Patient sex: M
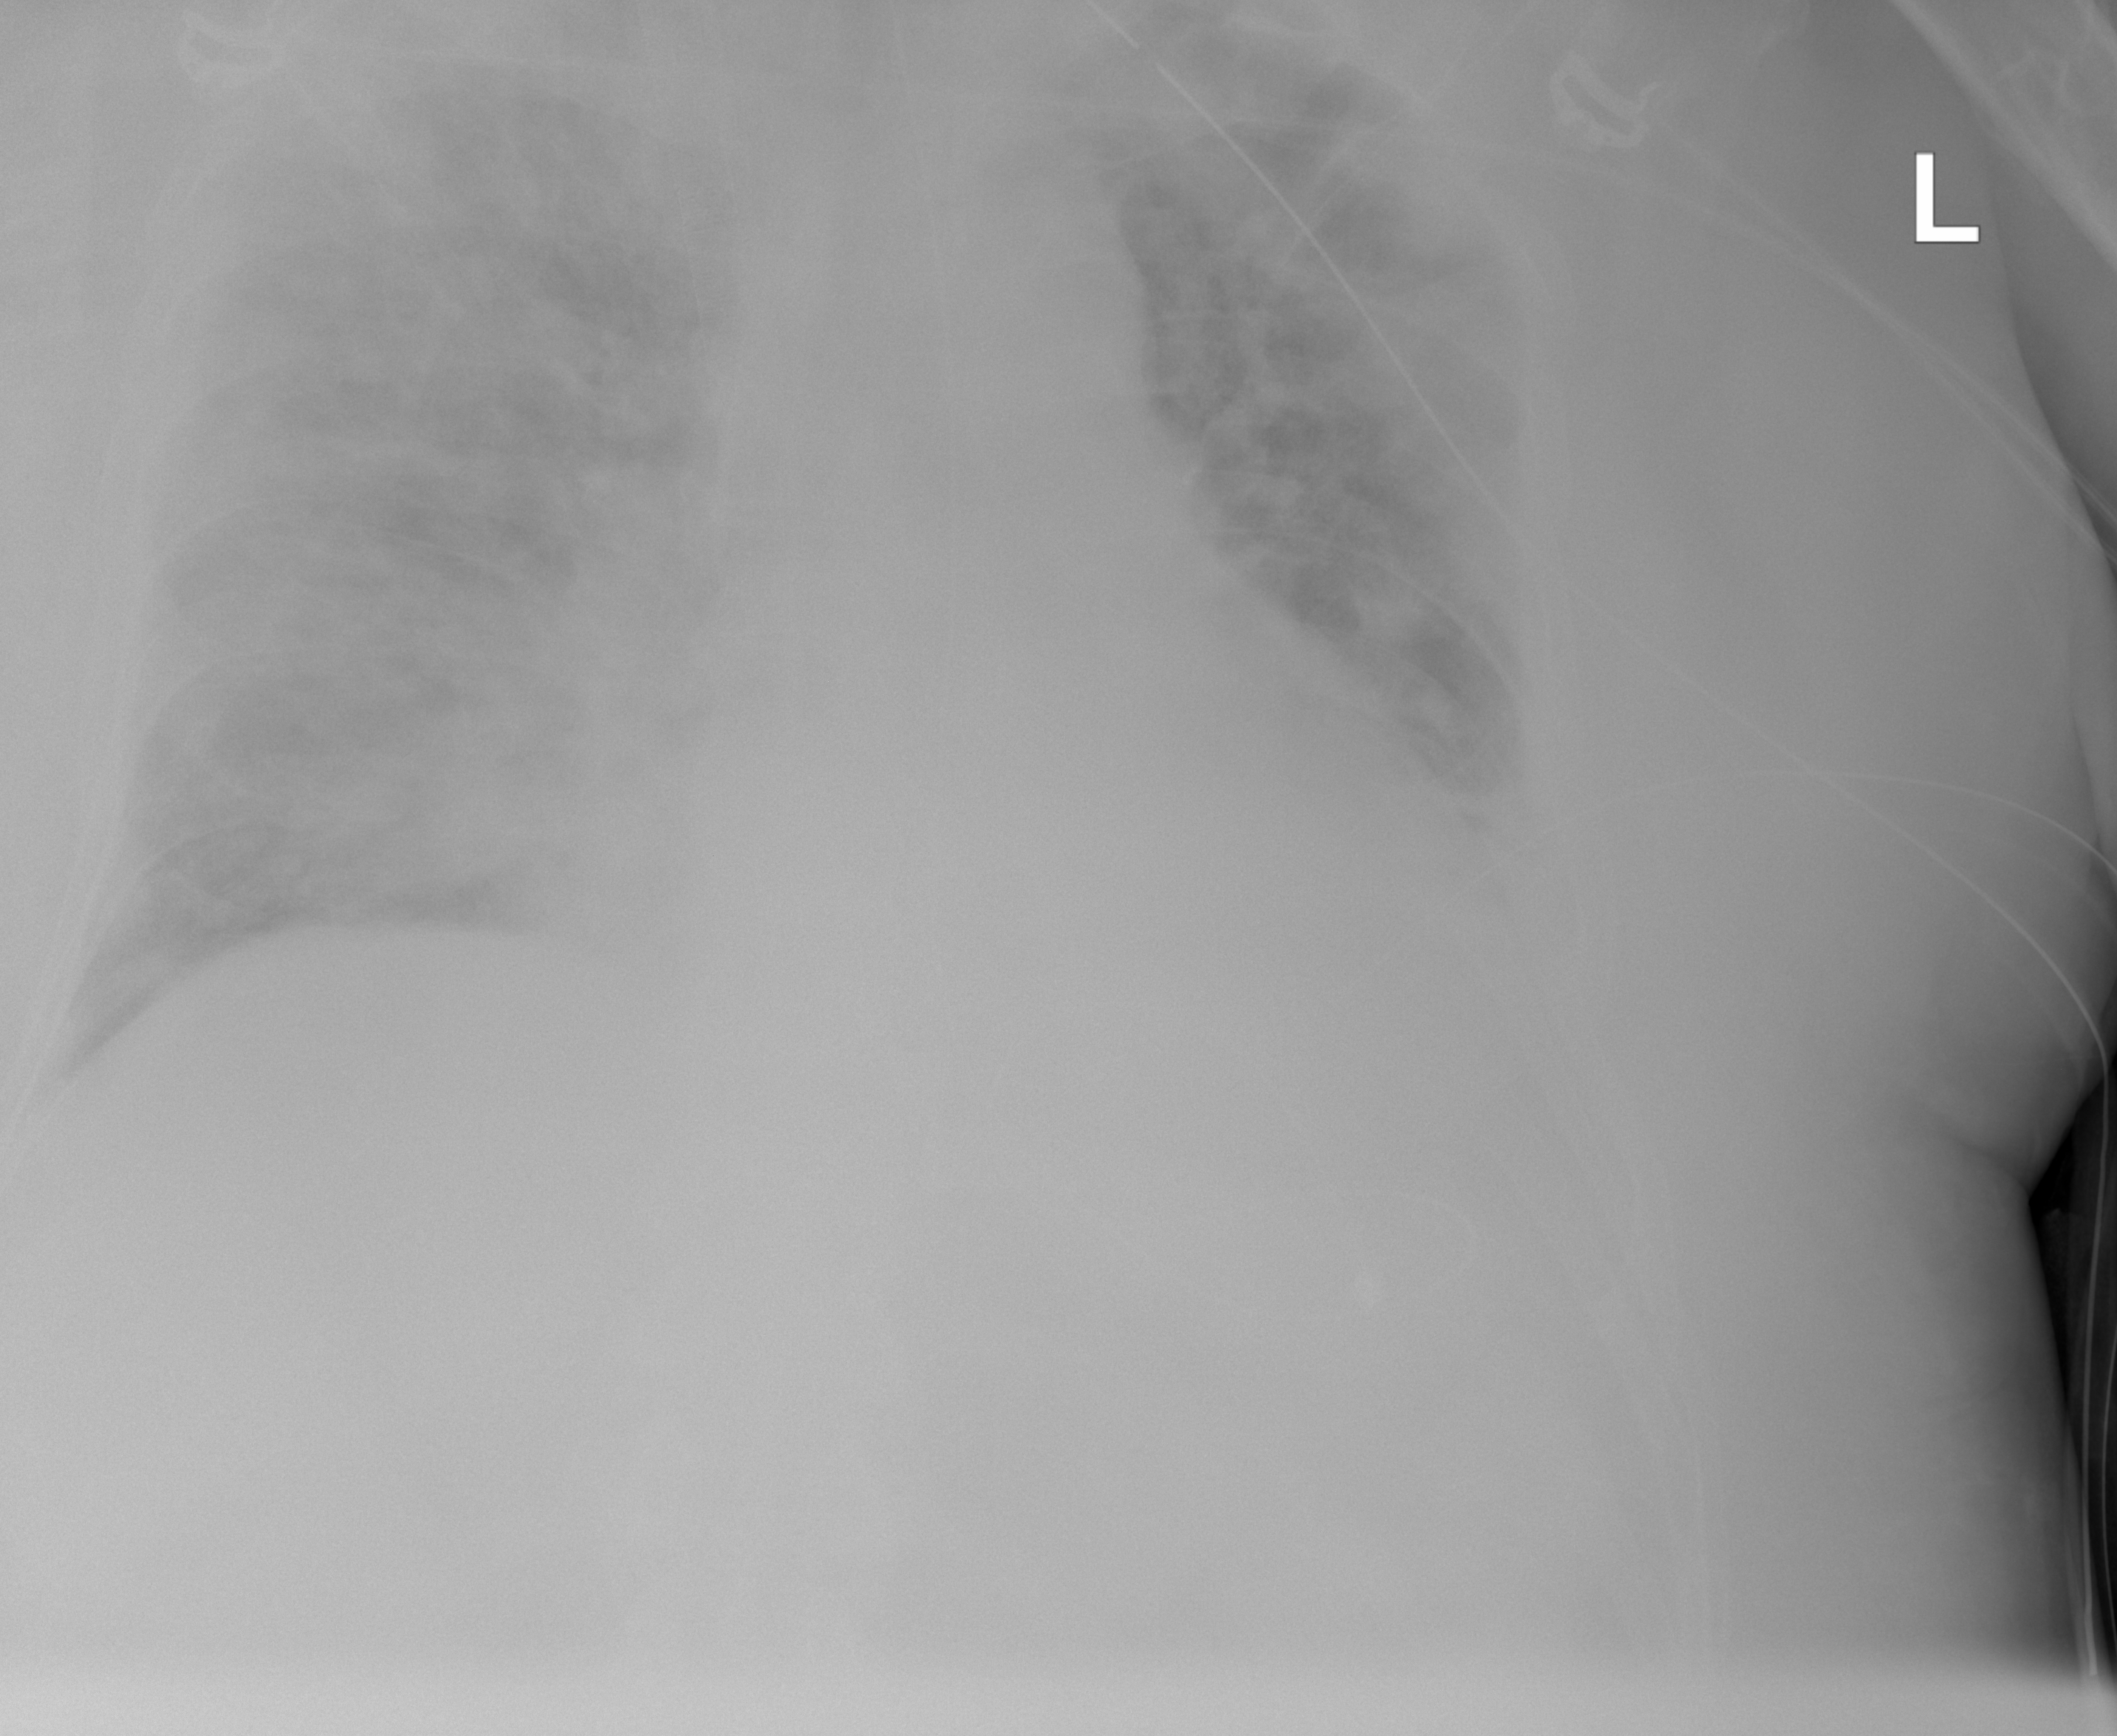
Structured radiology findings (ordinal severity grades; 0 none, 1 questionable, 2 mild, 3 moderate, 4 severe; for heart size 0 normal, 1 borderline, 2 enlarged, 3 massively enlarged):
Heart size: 2
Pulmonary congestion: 0
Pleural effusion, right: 2
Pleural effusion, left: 2
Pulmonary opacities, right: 4
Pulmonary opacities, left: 2
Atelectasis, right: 3
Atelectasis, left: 2